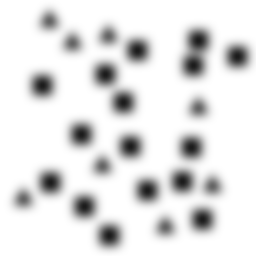
Squares: 16
Triangles: 8
Stars: 0
Total shapes: 24